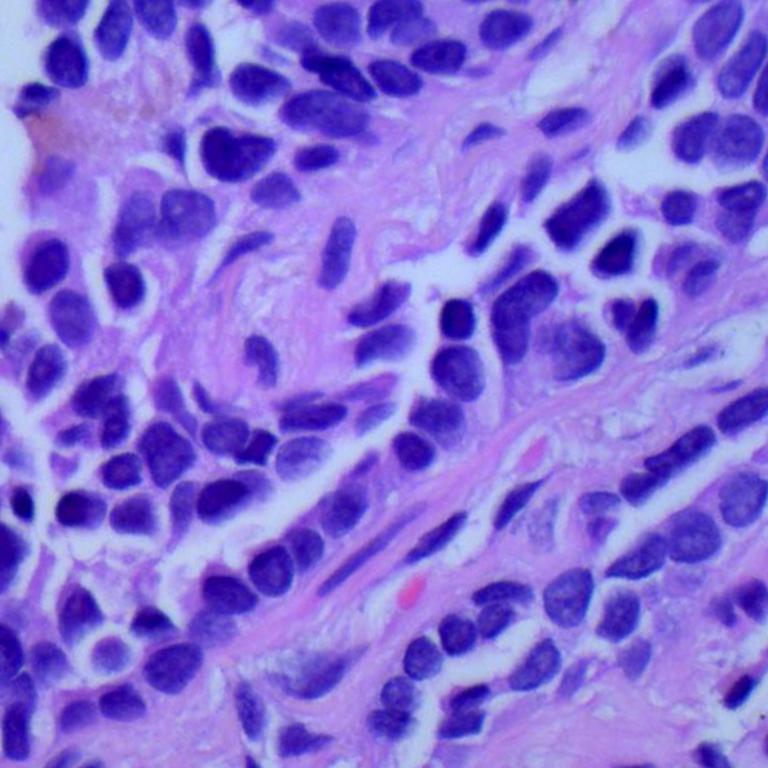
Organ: lung
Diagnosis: adenocarcinomas